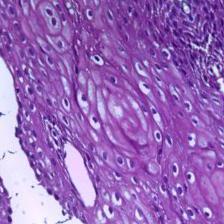
Diagnosis: Normal